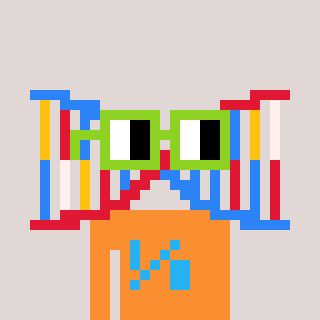
a pixel art character with square light green glasses, a dna-shaped head and a orange-colored body on a warm background